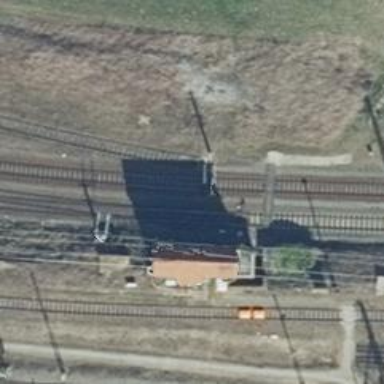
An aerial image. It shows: Railway switch.